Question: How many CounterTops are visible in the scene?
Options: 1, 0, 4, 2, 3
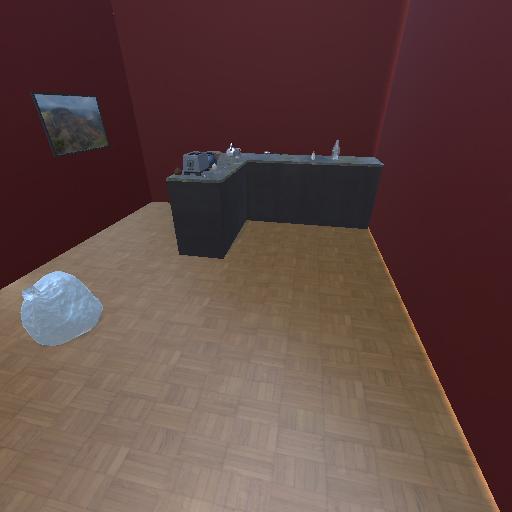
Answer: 1